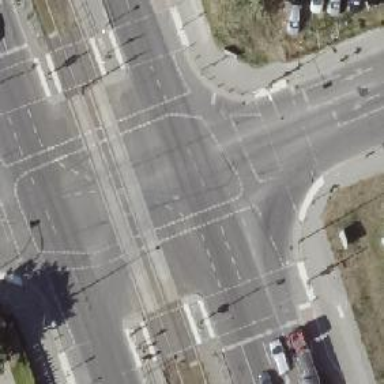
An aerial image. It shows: Tram crossing on the railway.